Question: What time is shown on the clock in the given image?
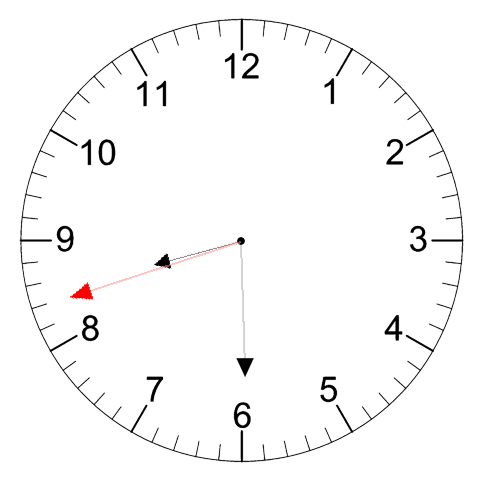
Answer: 08:29:42